Question: I've read Phil's article ( <URL> and still can't figure out how I can take json that looks like what I have below and pass it into my controller. I don't have much control over formatting it so I need to take it like this and get the data out of it.
'''
{
"Id":"720",
"SponsorName":"Bay Area Association of Database Developers",
"ImageURL":"~/Images/Sponsors/baadd.org.jpg",
"NavigateURL":"http://baadd.org/",
"HoverOverText":"Bay Area Association of Database Developers",
"Comment":"xx"
}
'''

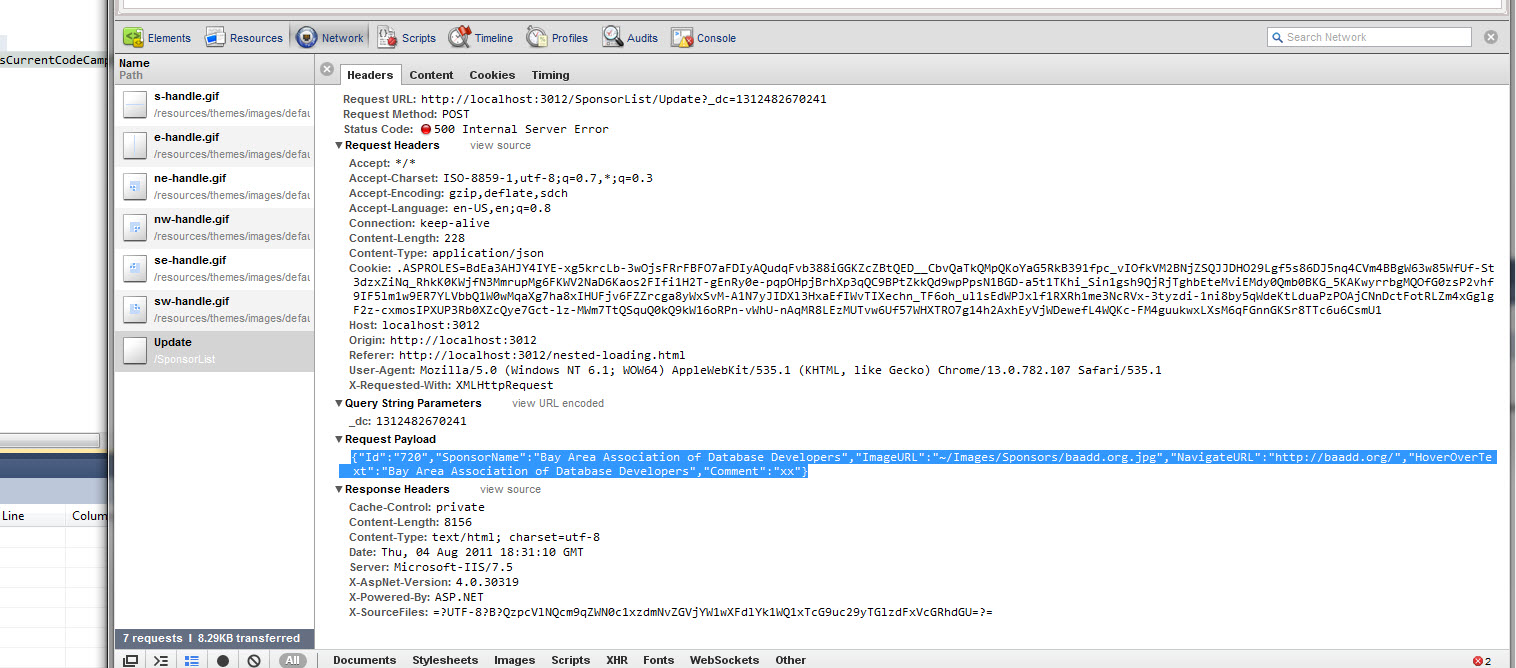
Answer: '''
public class SponsorUpdateModel
{
public int Id {get;set;}
public string SponsorName {get;set;}
public string ImageURL {get;set;}
public string NavigateURL {get;set;}
public string HoverOverText {get;set;}
public string Comment {get;set;}
}
public ActionResult Update(SponsorUpdateModel model)
{
}
'''